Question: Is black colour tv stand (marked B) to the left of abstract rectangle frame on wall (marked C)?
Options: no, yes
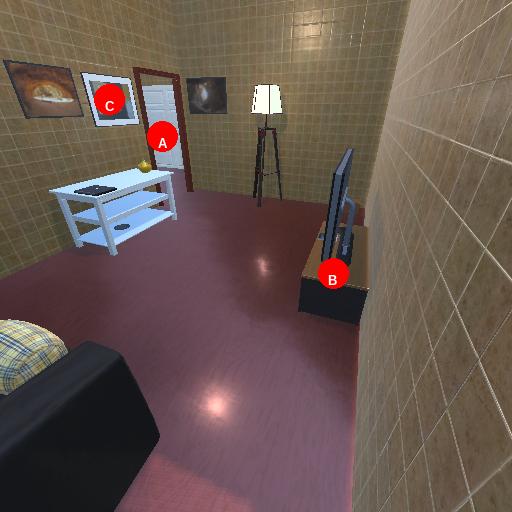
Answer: no